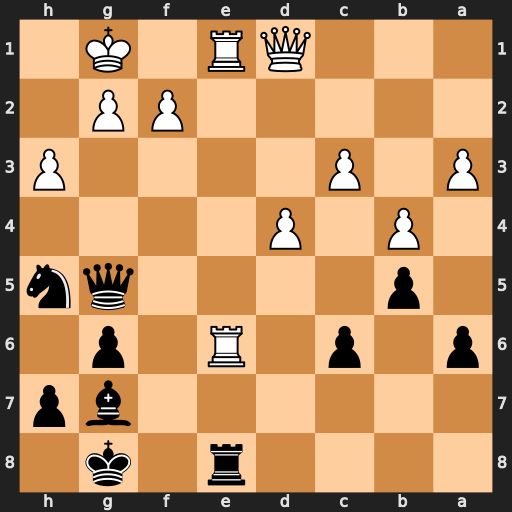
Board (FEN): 4r1k1/6bp/p1p1R1p1/1p4qn/1P1P4/P1P4P/5PP1/3QR1K1
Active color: b
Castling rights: -
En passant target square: -
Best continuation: Rxe6 Rxe6 Nf4 Re8+ Kf7 Qf3 Kxe8